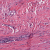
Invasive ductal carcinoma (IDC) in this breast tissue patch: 0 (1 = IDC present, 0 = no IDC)